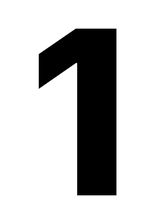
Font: Inter_ExtraBold